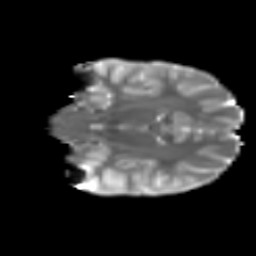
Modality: T2w
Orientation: coronal
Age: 10
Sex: male
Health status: ill
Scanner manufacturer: ge
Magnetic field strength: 3 T
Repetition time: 6.752 s
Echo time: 0.079 s